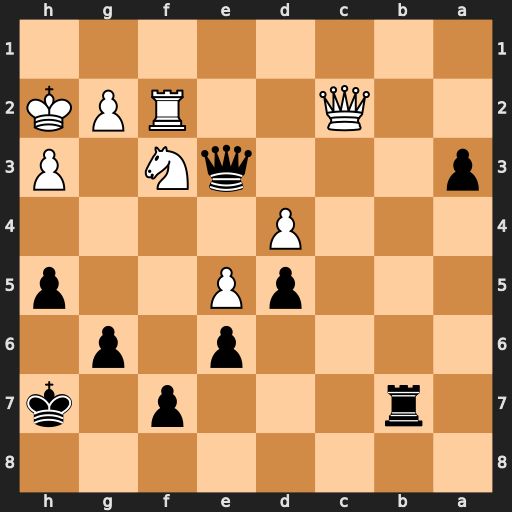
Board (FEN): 8/1r3p1k/4p1p1/3pP2p/3P4/p3qN1P/2Q2RPK/8
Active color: b
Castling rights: -
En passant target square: -
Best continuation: Rb2 Qc7 Qf4+ Kg1 Rb1+ Rf1 a2